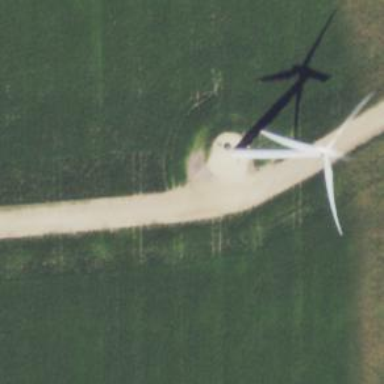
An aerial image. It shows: Road designated for service vehicles specifically for accessing wind farm.